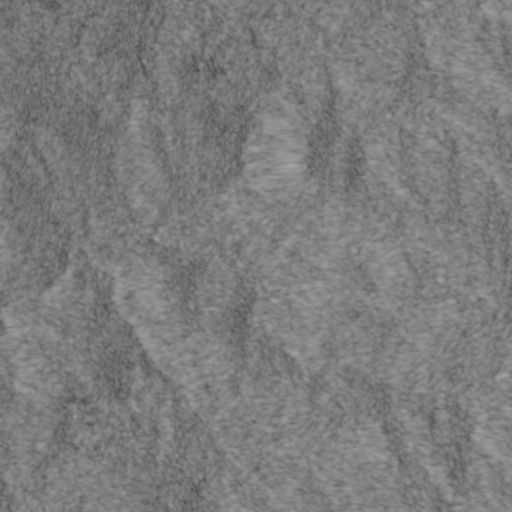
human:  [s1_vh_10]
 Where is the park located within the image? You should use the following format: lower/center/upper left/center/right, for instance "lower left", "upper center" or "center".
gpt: The park is located in the lower left of the image.
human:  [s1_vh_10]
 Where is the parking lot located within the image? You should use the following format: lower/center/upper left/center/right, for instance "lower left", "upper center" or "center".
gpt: The parking lot is located in the lower left of the image.
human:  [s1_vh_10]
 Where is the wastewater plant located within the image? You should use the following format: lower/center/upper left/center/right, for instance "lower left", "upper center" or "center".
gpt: The wastewater plant is located in the lower left of the image.
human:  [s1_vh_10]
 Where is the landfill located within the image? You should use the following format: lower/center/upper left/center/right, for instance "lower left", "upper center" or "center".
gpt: There is no landfill in the image.

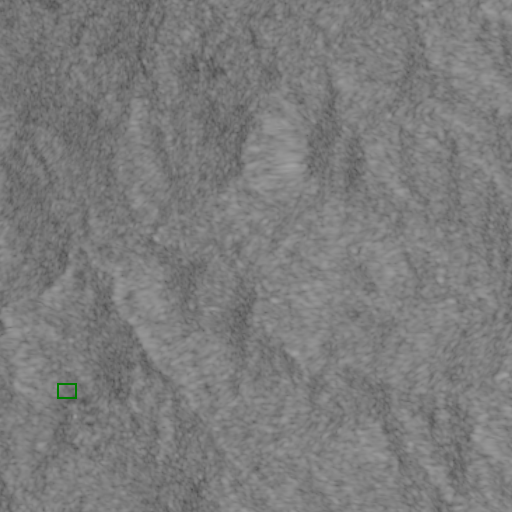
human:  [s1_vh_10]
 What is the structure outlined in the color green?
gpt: The structure outlined in green is a park.
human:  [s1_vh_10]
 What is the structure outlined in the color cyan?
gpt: There is no cyan outline.